Question: I'm trying to insert array into database. Why don't this work?
'''
$array_zone = array();
$array_data = array();
while($row = mysql_fetch_array($keputusan1)){
$array_zone[] = $row['zone'];
$array_data[] = $row['data'];
}
echo "<pre>";
print_r($array_zone);
echo "<br>";
print_r($array_data);
echo "</pre>";
$list_zone = implode(",", $array_zone);
$list_data = implode(",", $array_data);
for($i = 0; $i < 4; $i++)
{
mysql_query("INSERT INTO 'db'.'table1' ('id', 'domain') VALUES ('$list_zone', '$list_data')");
}
'''
Array output before implode:
'''
Array
(
[0] => 270
[1] => 270
[2] => 255
[3] => 255
)
Array
(
[0] => ok.com.
[1] => lo.com.
[2] => i.com.
[3] => k.com.
)
'''
Result I'm getting:

0 key should go with data in 0 key and 1 key should go with data in 1 key and so on... Help me please. Thank you.
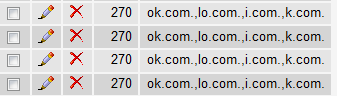
Answer: <URL>. The result returned in '$keputusan1' is a 'SELECT' query. And it certainly returns 'zone' and 'data' columns. Say the query is 'SELECT zone, data, columns ... FROM tbl1'.
If you use <URL> the new query would be
'''
INSERT INTO 'db'.'table1' ('id', 'domain') SELECT zone, data FROM tbl1";
'''
This will 'SELECT' first then 'INSERT' it in .
The problems with your code are
1. 4 SQL statements. It should be 1.
2. You should use $array_zone and $array_data instead of $list_zone and $list_data if for loop is used. But it should not be as of step 1.